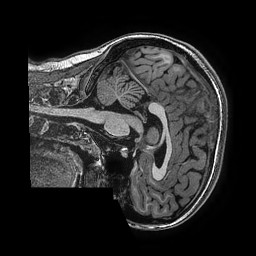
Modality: T1w
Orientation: sagittal
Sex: female
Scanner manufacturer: ge
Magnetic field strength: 3 T
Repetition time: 0.0077 s
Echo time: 0.003436 s